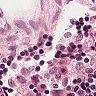
Metastatic tissue present: no